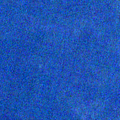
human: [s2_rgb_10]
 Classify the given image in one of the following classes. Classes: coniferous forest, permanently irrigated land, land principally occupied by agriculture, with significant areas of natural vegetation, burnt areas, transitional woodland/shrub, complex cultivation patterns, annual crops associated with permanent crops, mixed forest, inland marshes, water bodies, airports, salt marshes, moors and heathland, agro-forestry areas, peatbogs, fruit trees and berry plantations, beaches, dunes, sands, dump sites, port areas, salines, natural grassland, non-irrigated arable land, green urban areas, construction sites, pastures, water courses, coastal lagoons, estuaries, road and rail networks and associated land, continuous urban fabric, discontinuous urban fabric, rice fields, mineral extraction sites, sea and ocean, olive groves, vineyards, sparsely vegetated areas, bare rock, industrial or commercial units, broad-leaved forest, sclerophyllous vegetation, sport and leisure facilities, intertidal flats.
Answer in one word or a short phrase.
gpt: sea and ocean